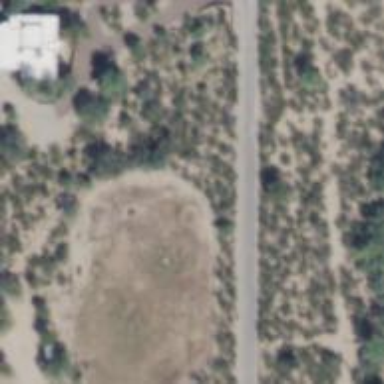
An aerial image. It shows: Unpaved equestrian pitch for leisureland.